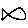
Label: fish